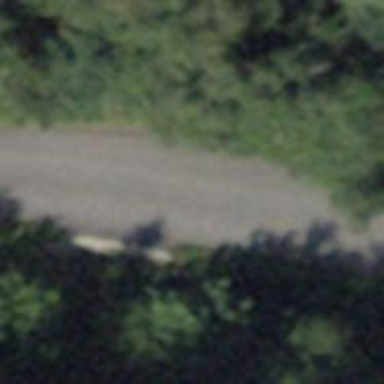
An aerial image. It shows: Unclassified road with asphalt surface.